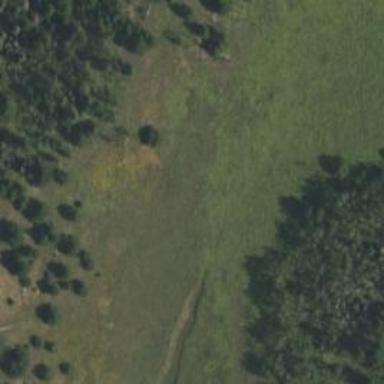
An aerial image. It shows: Forest area with mix of tree types. The trees have mixed leaf cycle.